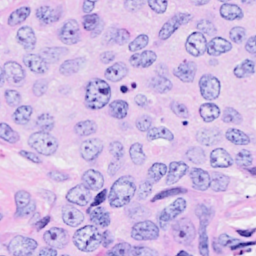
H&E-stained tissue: Breast